Question: I am using API to get data from CMS, we are displaying text what user has entered into CMS,
But my problem is when user enter some special character into CMS,I am not able to get those text on iphone side
Here is the link of text what user has entered in

We are using json web service, they are encode string to utf-8 so my json string will be
The utf character ' is a special character we need to display same in shown in above image
NOTE:
1)if we pass string without encoding to utf-8 in webservice,I am getting whole string as null .
2)I have try with [NSString stringWithCString:[textFromCms cStringUsingEncoding:NSISOLatin1StringEncoding] encoding:NSUTF8StringEncoding];
where textFromCms is text I got from cms as show above.
3)I also try without any conversation/encoding ....it ignore the special character
4)also try with base64 but did not help that also.
Any help would be so appreciated.
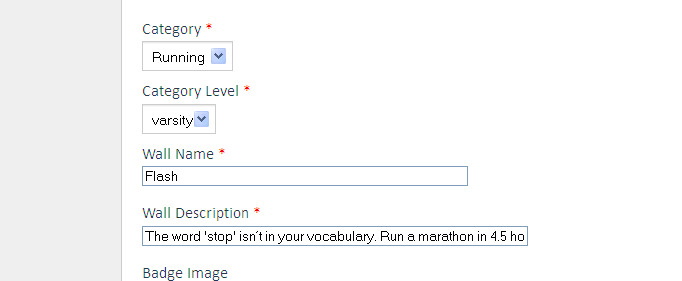
Answer: The CMS apparently uses windows-1252, not UTF-8. The curly apostrophe is 92 (hex) in windows-1252, U+2019 in Unicode, so when properly encoded into JSON, it should be '9'.